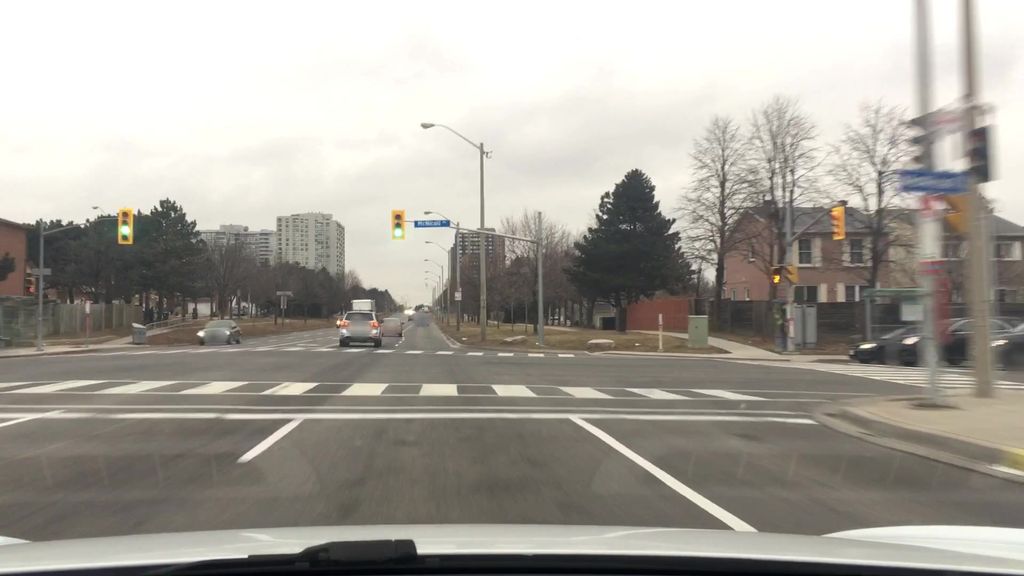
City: toronto